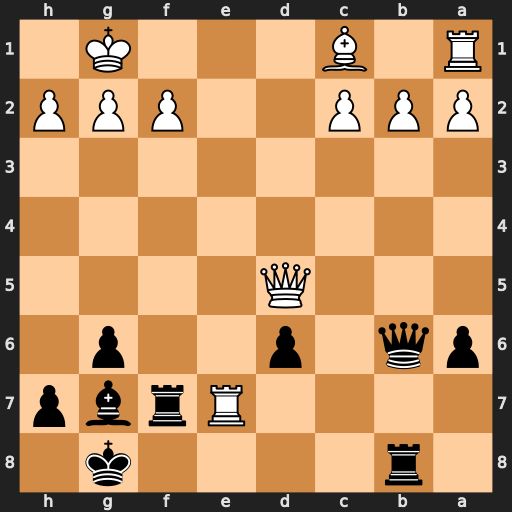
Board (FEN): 1r4k1/4Rrbp/pq1p2p1/3Q4/8/8/PPP2PPP/R1B3K1
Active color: b
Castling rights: -
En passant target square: -
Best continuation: Qxf2+ Kh1 Qf1#